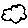
Label: cloud